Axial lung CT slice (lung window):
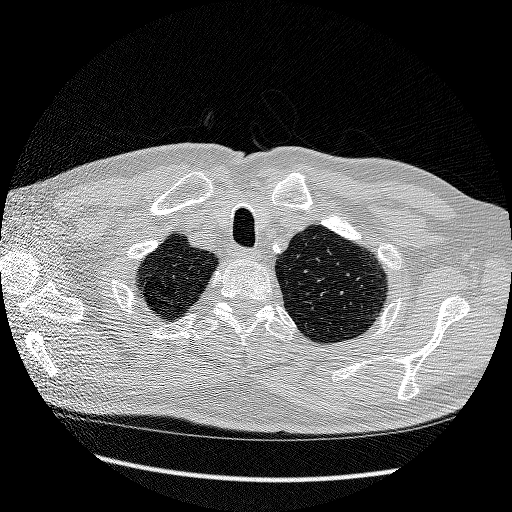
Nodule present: no